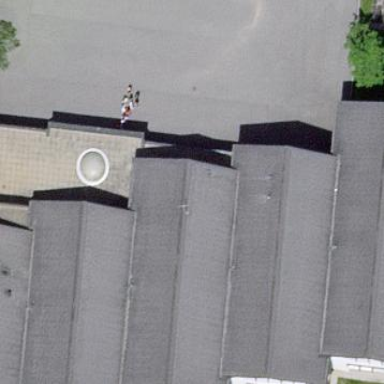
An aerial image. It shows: School building.